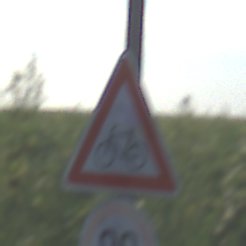
Verkehrszeichen: RadverkehrRechts
Zusatzzeichen unten: Geschwindigkeit80
Umgebung: Outdoor, RoadRail
Tageszeit: MorningAfternoon
Wetter: Clear
Licht: Natural
Jahreszeit: NotSpecified
Kontrast: HighContrast